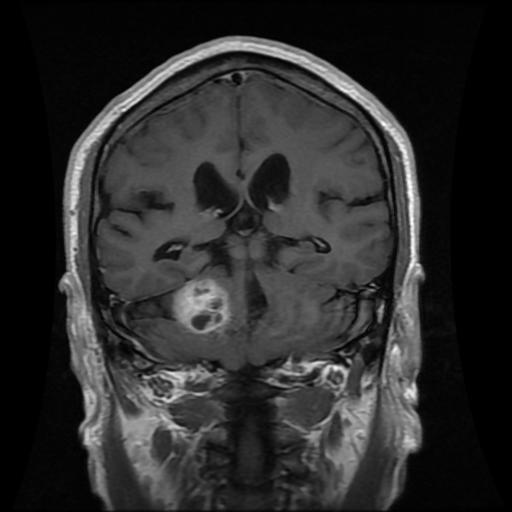
Label: meningioma